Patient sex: M
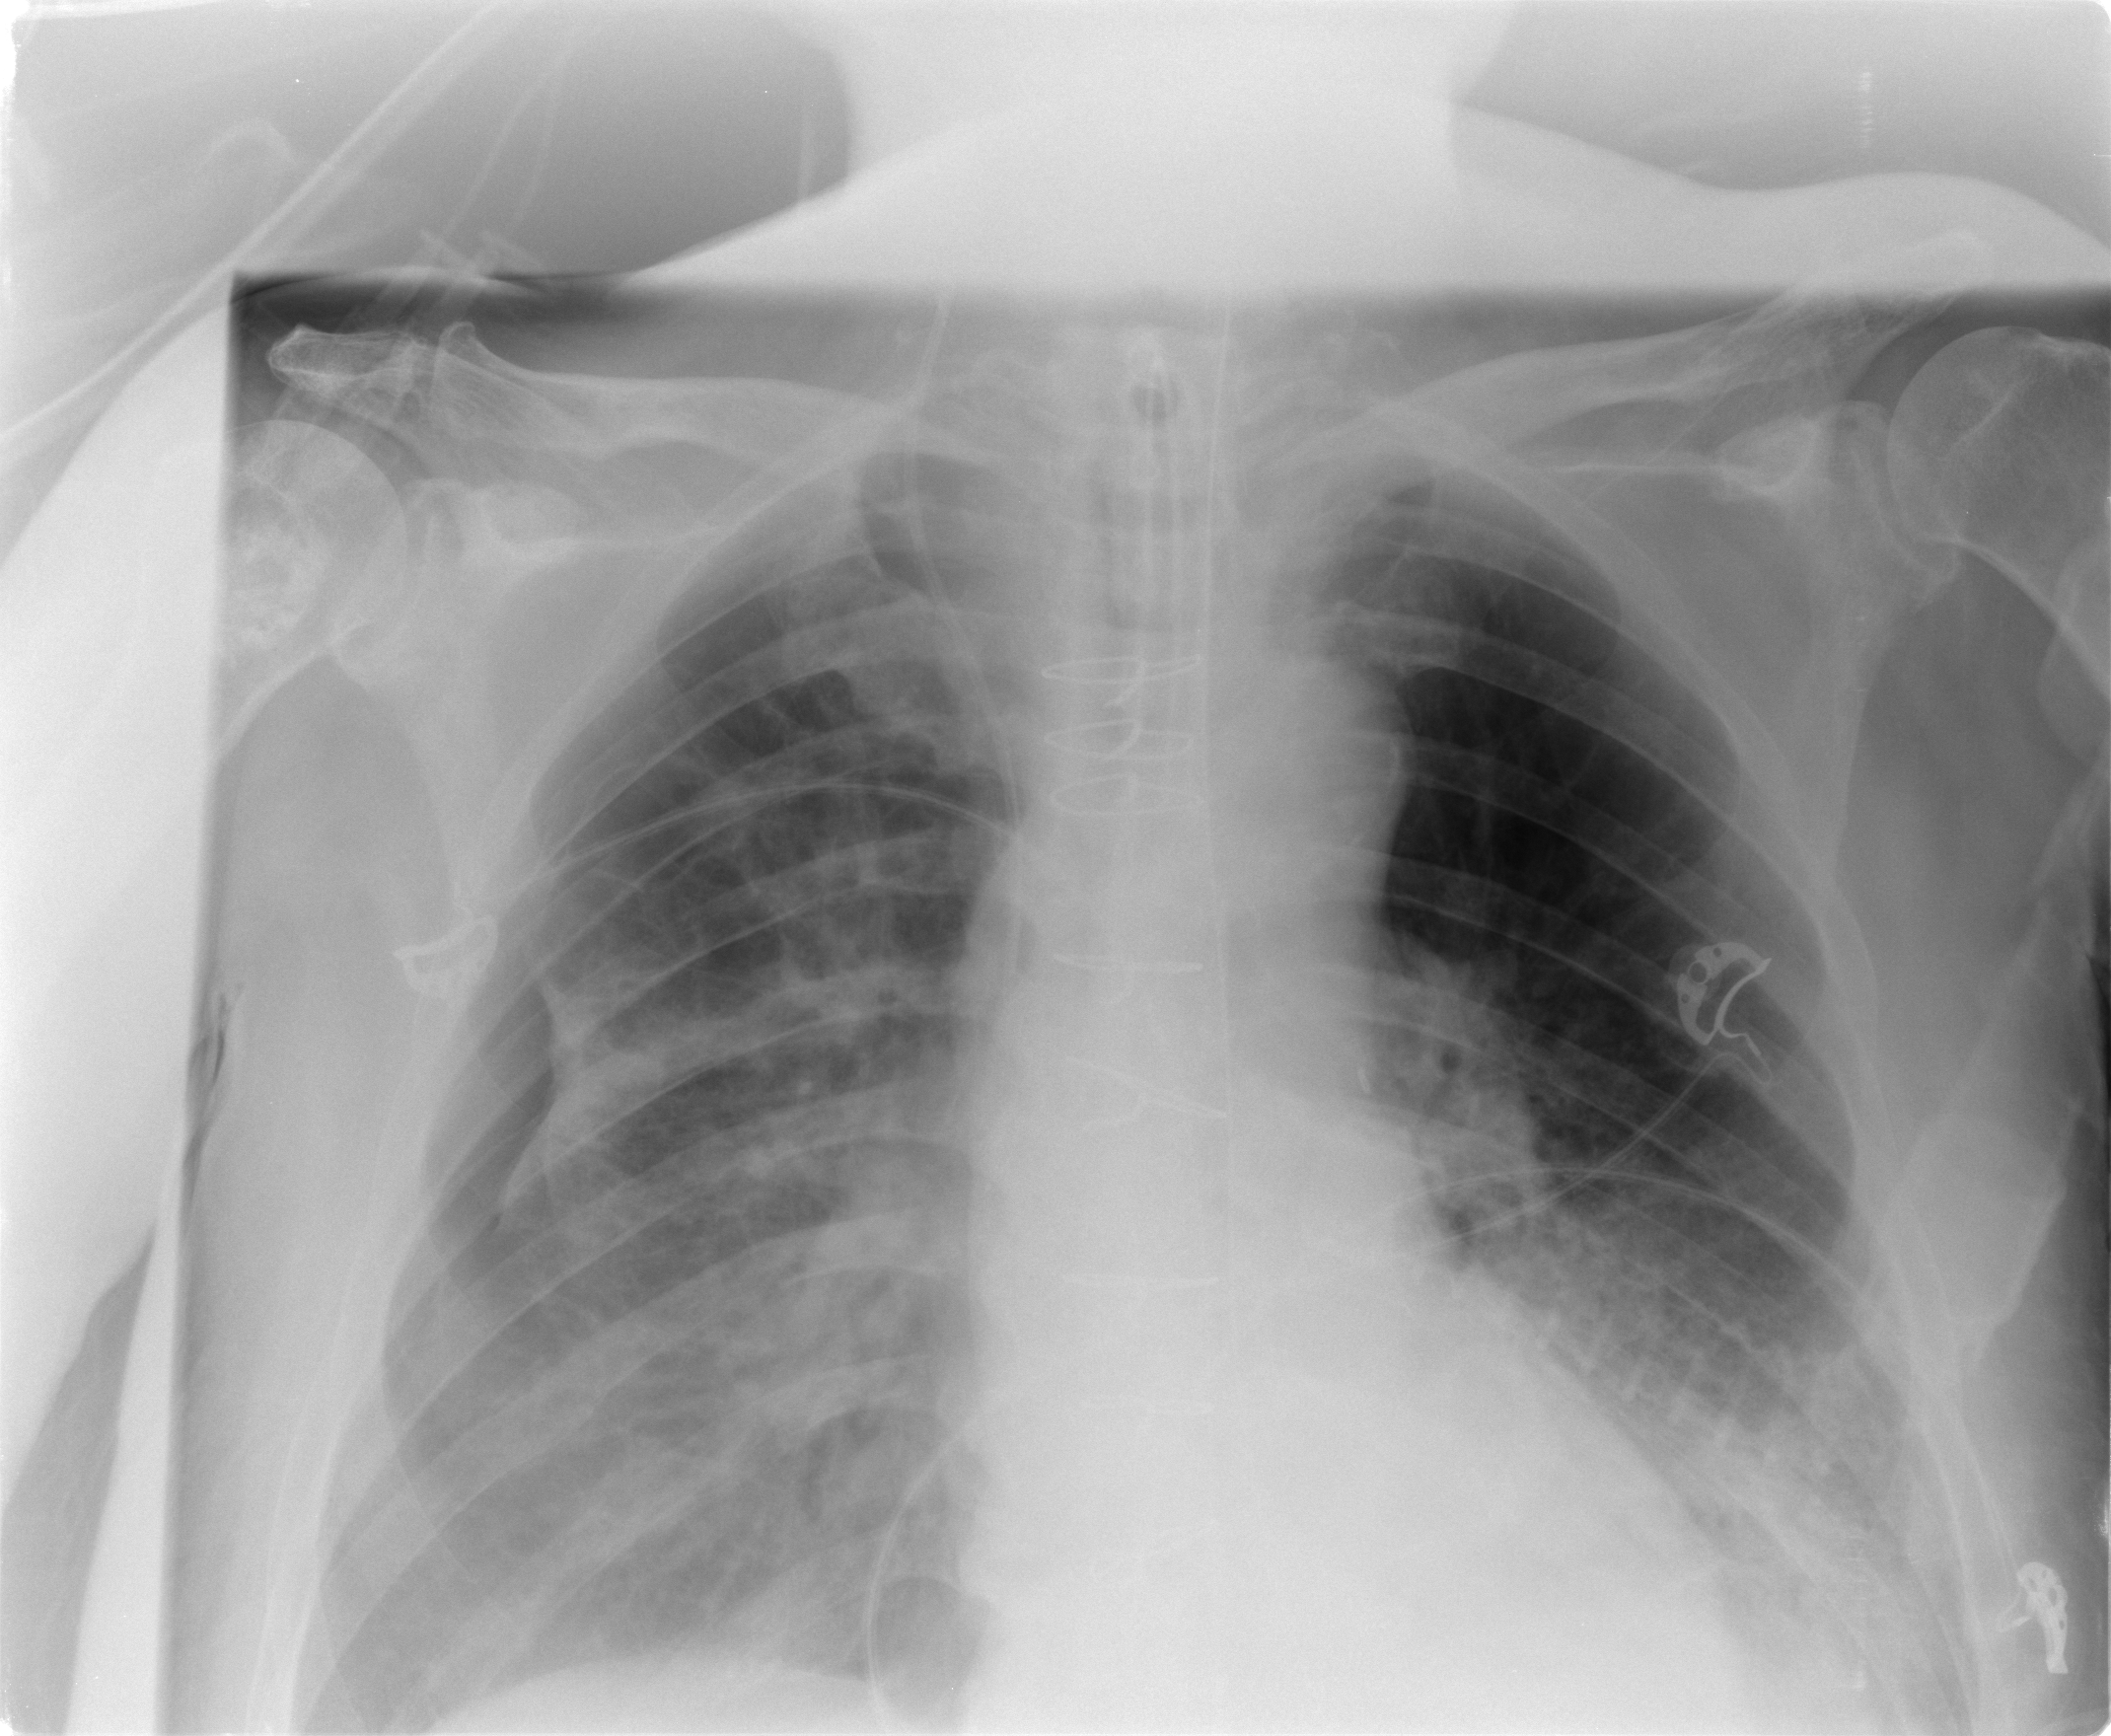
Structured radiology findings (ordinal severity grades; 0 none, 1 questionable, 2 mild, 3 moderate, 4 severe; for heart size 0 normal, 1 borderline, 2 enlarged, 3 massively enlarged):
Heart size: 0
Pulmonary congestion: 0
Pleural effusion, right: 2
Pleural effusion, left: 2
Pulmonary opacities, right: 2
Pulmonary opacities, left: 2
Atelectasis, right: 2
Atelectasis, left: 2